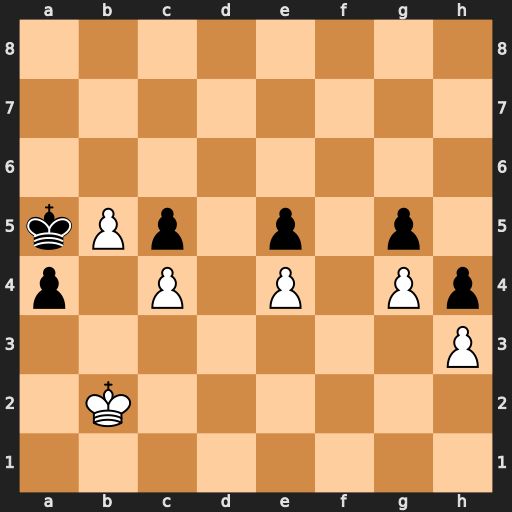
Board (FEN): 8/8/8/kPp1p1p1/p1P1P1Pp/7P/1K6/8
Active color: w
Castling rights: -
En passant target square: -
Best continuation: Ka3 Kb6 Kxa4 Kc7 Ka5